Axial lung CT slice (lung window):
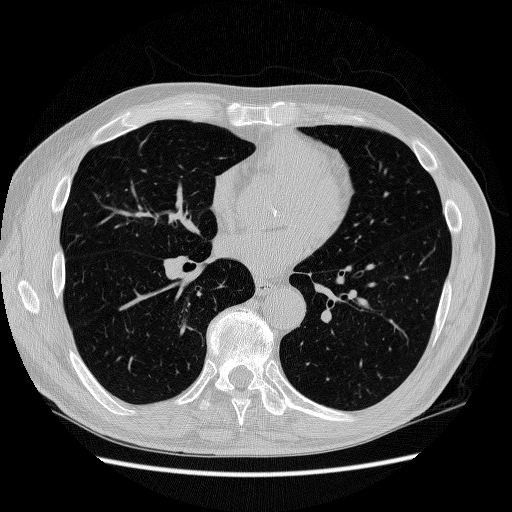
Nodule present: no